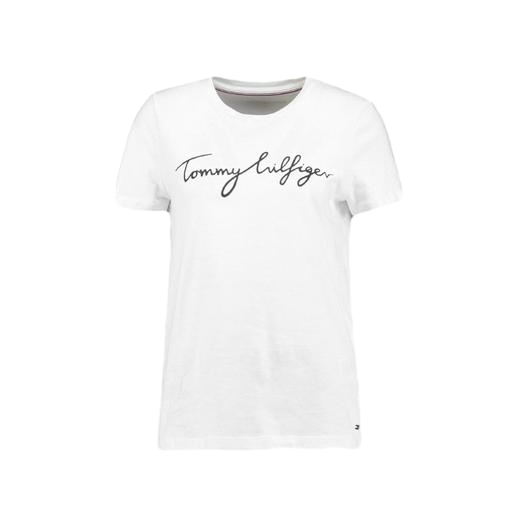
t-shirt twist graphic, white signature print t-shirt, white graphic t-shirt, white background